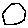
Label: hexagon